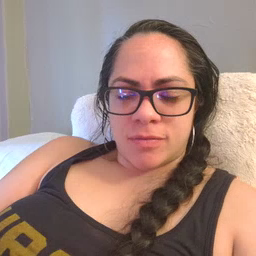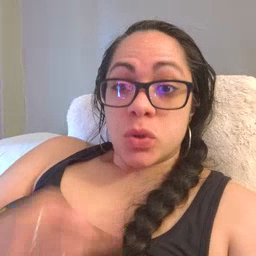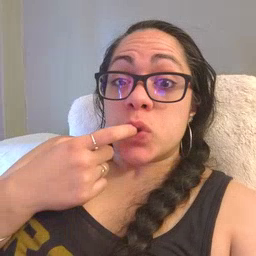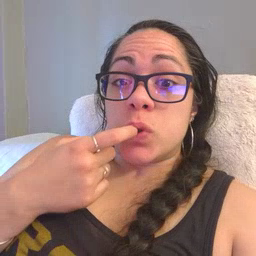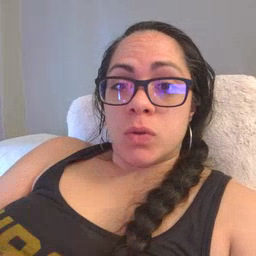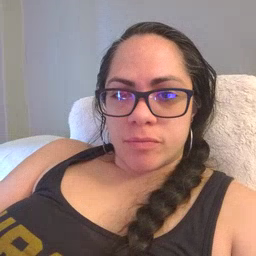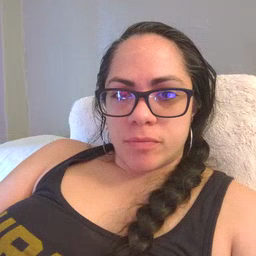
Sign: tooth